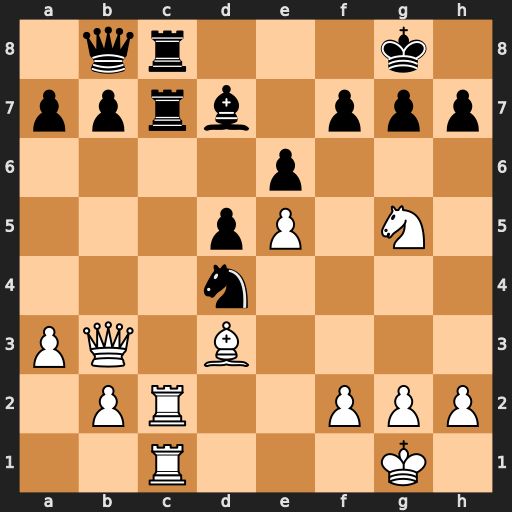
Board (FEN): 1qr3k1/pprb1ppp/4p3/3pP1N1/3n4/PQ1B4/1PR2PPP/2R3K1
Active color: w
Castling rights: -
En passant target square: -
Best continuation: Bxh7+ Kf8 Qb4+